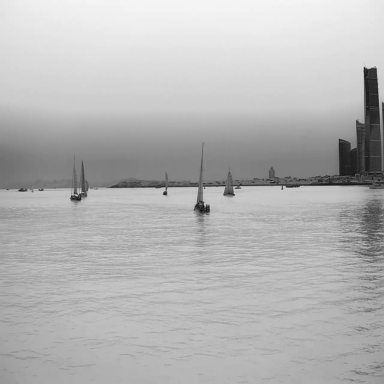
There are nine canoes in the infrared image.